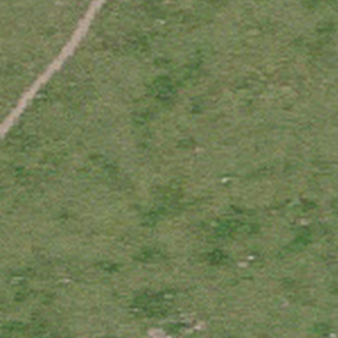
Label: other